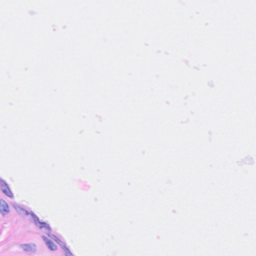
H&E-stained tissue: Breast